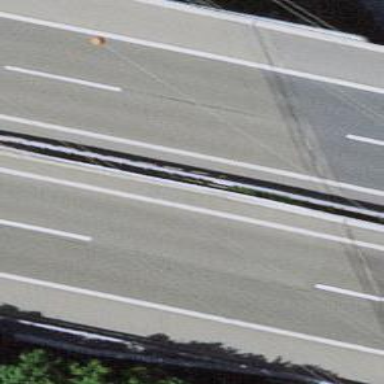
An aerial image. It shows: Asphalt motorway.